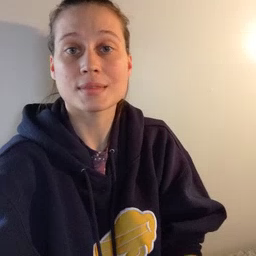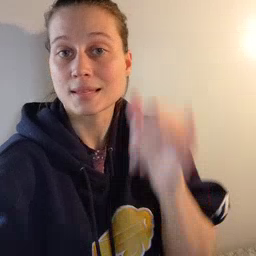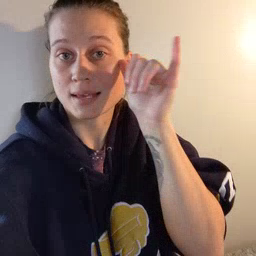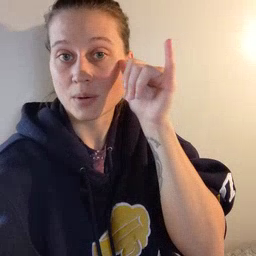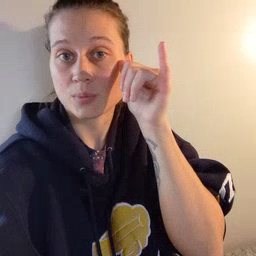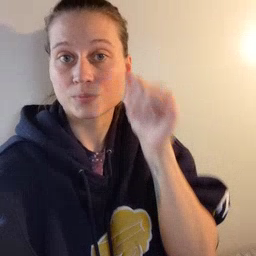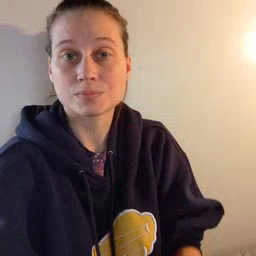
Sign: cow